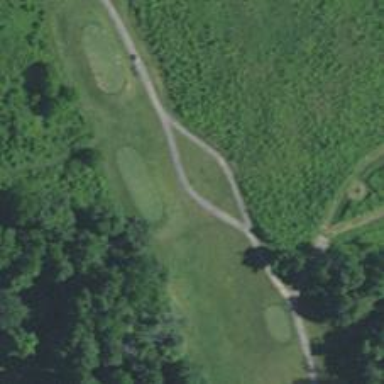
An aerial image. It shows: Footway that resembles golf path.